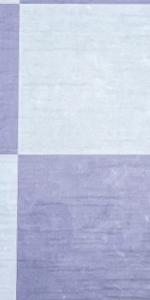
Label: Empty